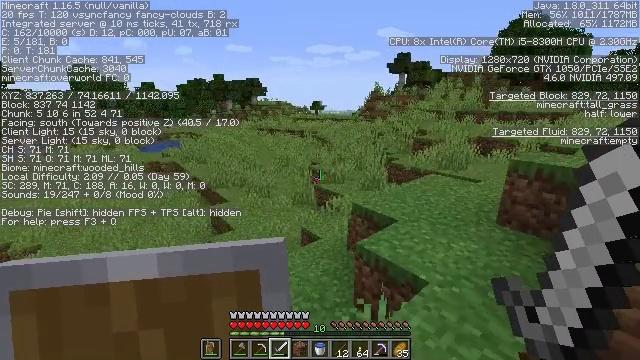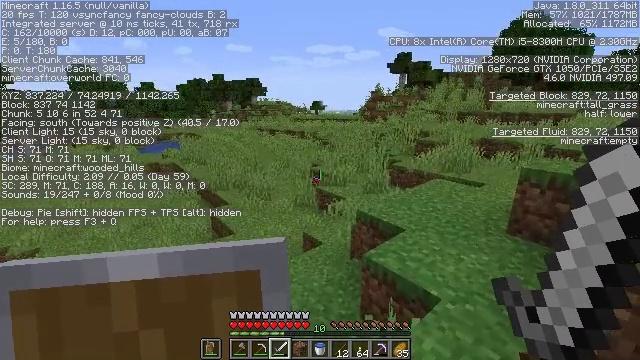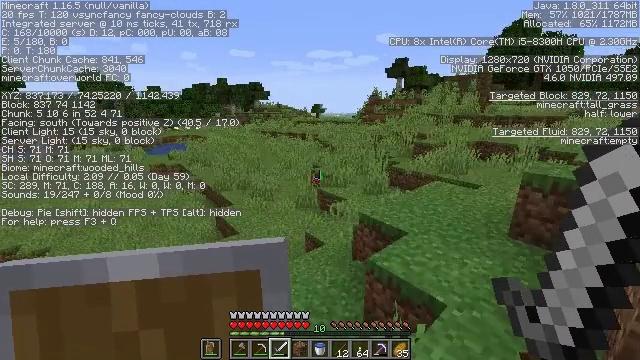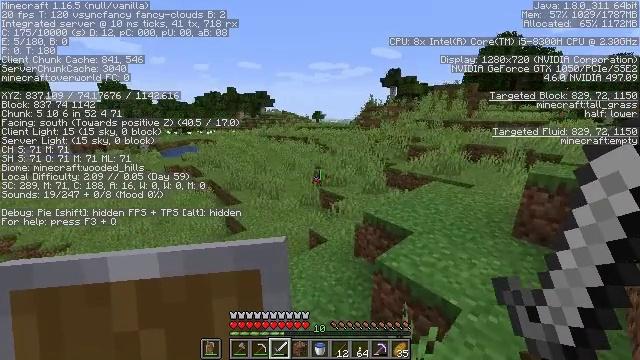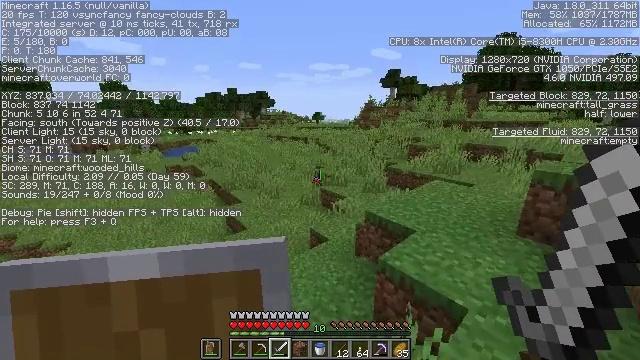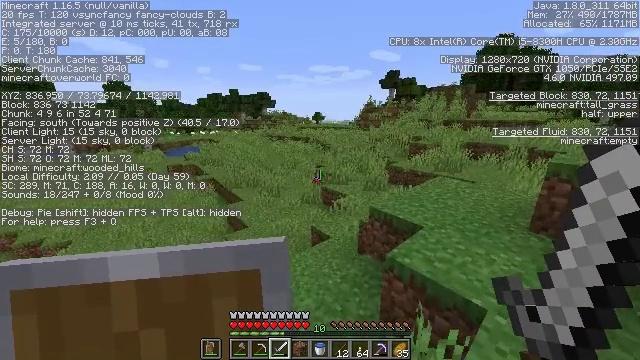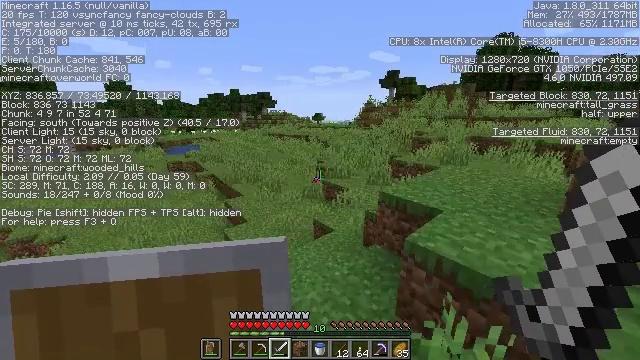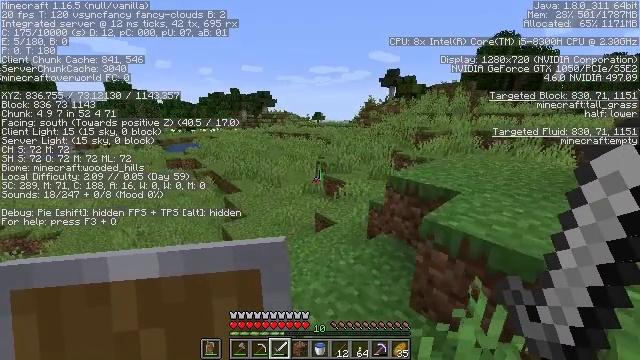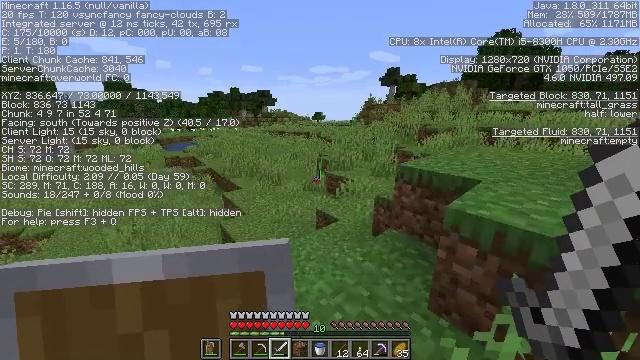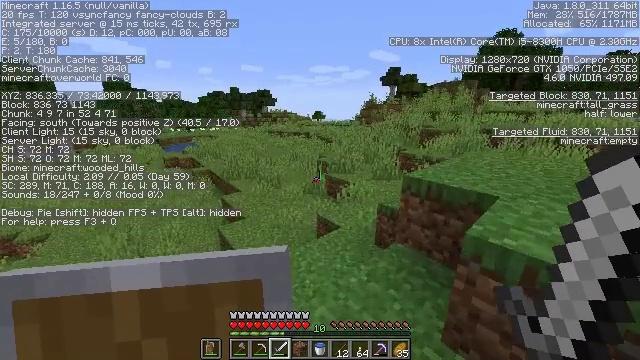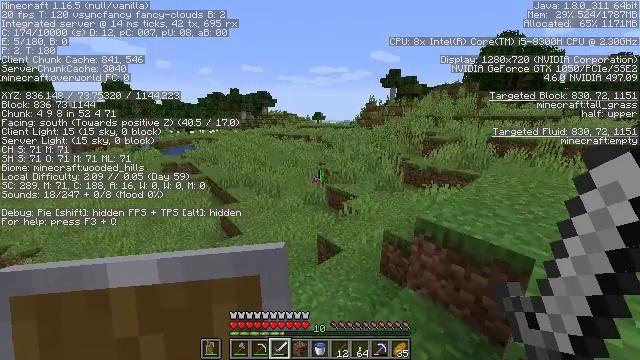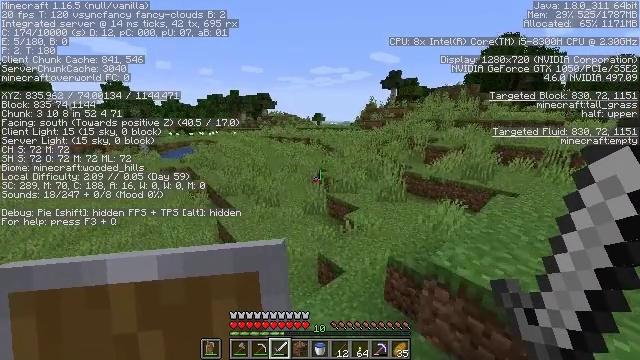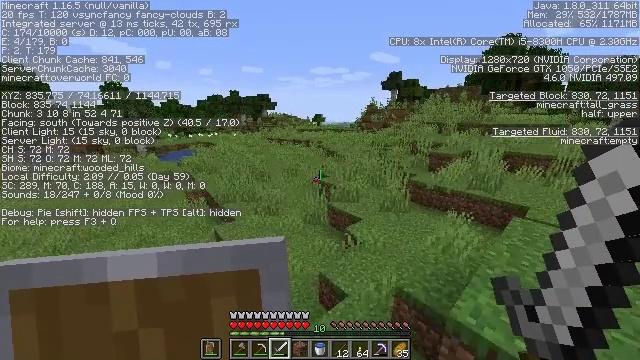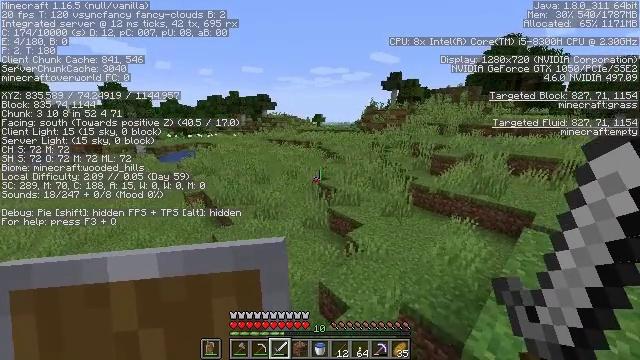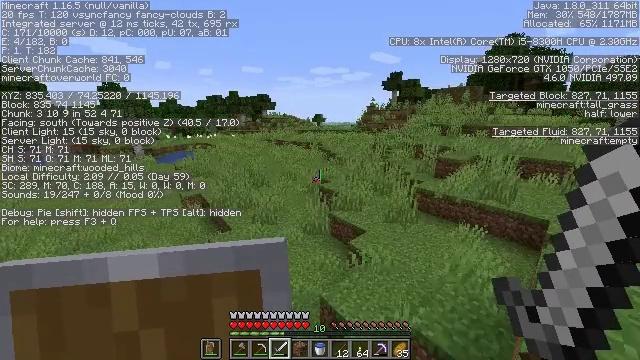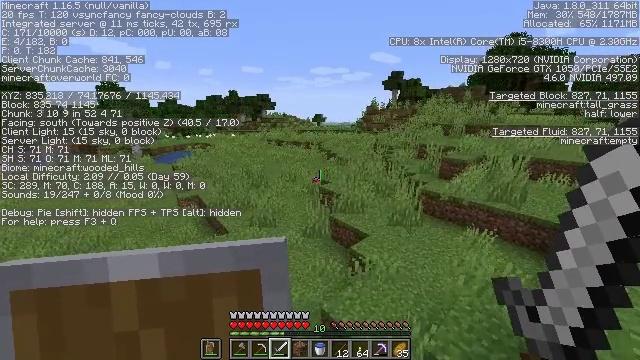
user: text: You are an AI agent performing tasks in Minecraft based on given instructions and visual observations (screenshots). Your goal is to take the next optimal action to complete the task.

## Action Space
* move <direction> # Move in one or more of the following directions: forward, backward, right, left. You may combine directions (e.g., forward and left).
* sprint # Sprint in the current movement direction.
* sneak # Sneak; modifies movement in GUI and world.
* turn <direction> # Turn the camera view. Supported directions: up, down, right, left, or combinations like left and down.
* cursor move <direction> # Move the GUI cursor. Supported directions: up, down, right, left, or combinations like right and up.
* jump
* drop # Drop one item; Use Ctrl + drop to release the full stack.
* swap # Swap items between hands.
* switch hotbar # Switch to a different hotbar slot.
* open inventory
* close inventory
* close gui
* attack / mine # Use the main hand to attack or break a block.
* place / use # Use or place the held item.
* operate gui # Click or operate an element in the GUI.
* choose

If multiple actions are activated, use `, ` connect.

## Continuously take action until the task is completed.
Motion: motion action
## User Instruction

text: Break the yellow bed.
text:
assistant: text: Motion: move forward, sprint, jump
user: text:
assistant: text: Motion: move forward, sprint, jump
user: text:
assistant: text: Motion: move forward, sprint, jump
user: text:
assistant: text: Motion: move forward, sprint, jump
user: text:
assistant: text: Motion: move forward, sprint, jump
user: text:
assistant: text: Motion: move forward, sprint, jump
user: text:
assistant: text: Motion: move forward, sprint, jump
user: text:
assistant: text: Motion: move forward, sprint, jump
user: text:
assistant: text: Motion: move forward, sprint, jump
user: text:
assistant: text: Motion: move forward, sprint, jump
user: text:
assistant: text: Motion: move forward, sprint, jump
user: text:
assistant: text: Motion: move forward, sprint, jump
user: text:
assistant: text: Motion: move forward, sprint, jump
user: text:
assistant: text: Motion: move forward, sprint, jump
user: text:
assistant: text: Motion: move forward, sprint, jump
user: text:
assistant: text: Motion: move forward, sprint, jump
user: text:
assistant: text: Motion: move forward, sprint, jump
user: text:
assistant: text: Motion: move forward, sprint, jump
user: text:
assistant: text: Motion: move forward, sprint, jump
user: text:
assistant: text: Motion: move forward, sprint, jump
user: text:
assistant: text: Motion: move forward, sprint, jump
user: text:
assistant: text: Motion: move forward, sprint, jump
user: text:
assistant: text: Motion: move forward, sprint, jump
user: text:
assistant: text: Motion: move forward, sprint, jump
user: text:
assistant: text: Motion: move forward, sprint, jump
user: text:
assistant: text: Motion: move forward, sprint, jump
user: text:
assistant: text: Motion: move forward, sprint, jump
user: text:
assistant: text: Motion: move forward, sprint, jump
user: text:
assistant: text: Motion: move forward, sprint, jump
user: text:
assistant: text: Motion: move forward, sprint, jump